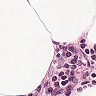
Metastatic tissue present: no